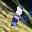
Label: 1